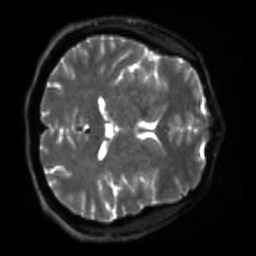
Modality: sbref
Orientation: axial
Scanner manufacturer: siemens
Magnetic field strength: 3 T
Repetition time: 4 s
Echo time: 0.0594 s